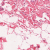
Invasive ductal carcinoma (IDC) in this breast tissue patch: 0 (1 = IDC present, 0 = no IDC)